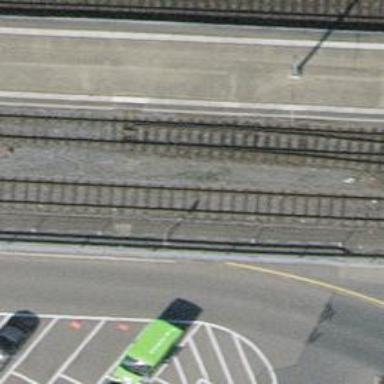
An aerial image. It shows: Railway switch.